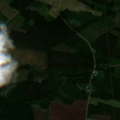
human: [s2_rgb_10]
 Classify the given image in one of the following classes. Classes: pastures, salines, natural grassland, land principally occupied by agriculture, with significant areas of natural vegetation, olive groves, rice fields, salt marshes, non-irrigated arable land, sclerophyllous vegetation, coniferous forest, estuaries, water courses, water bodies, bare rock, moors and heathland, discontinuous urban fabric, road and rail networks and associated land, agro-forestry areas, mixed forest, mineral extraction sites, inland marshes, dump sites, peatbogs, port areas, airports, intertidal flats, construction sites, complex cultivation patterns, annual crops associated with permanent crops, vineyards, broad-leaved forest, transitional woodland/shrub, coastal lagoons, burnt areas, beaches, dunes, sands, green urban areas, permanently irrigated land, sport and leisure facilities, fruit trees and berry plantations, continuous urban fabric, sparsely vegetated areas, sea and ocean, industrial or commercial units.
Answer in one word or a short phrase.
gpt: non-irrigated arable land, mixed forest, transitional woodland/shrub